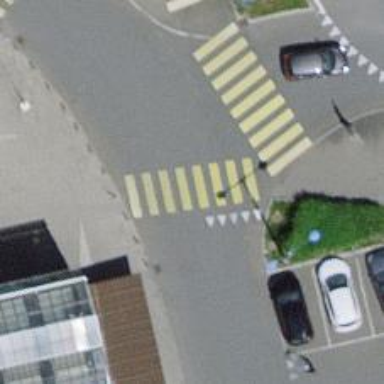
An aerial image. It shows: Zebra crossing on the road.